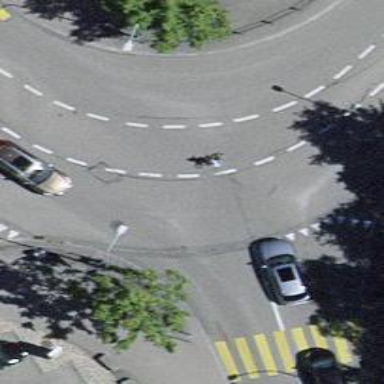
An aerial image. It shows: Road with "give way" sign.